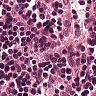
Metastatic tissue present: no